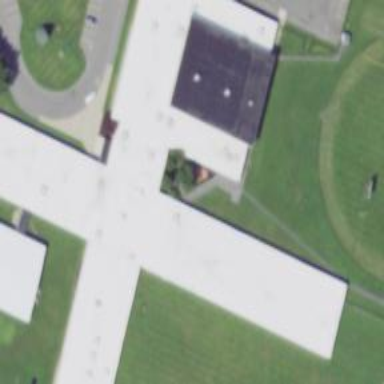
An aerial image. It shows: School.